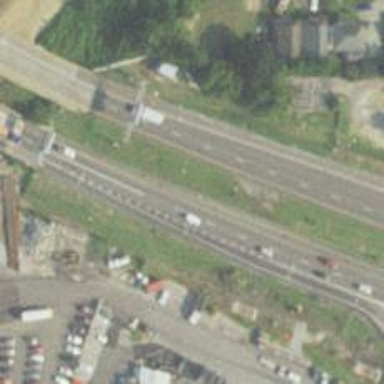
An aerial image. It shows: Motorway junction.